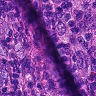
Metastatic tissue present: yes